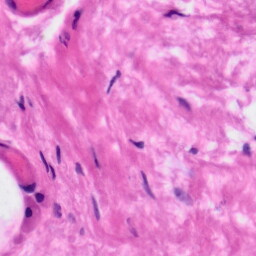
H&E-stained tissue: Tonsil